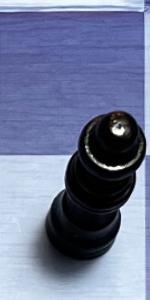
Label: Queen_Black